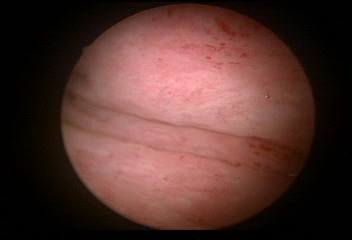
Modality: WLC
Class: Normal mucosa
Bladder cancer association: No